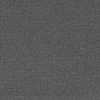
Atmospheric dust classification: dusty